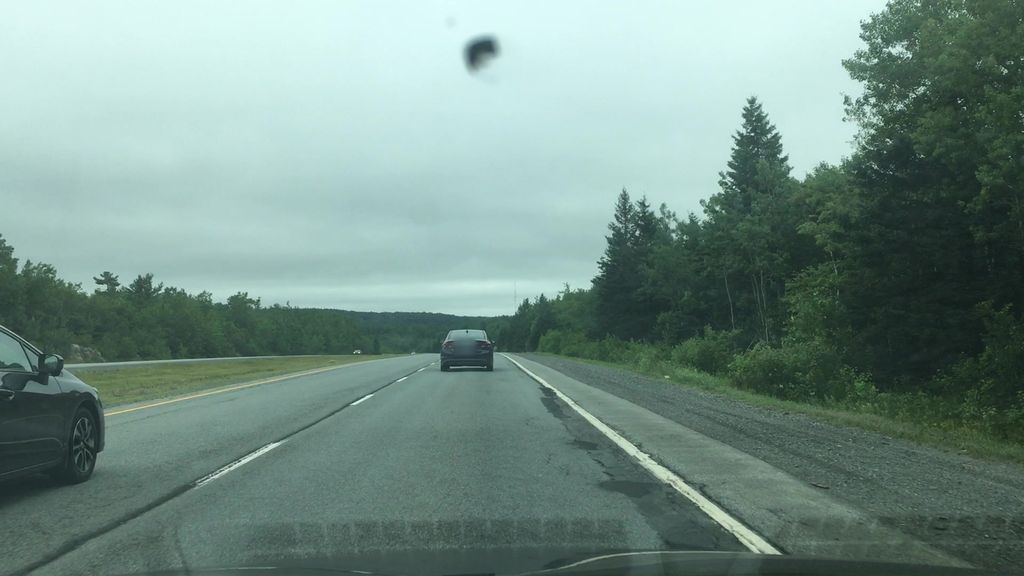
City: halifax